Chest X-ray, PA view. Patient: 58 years old, sex M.
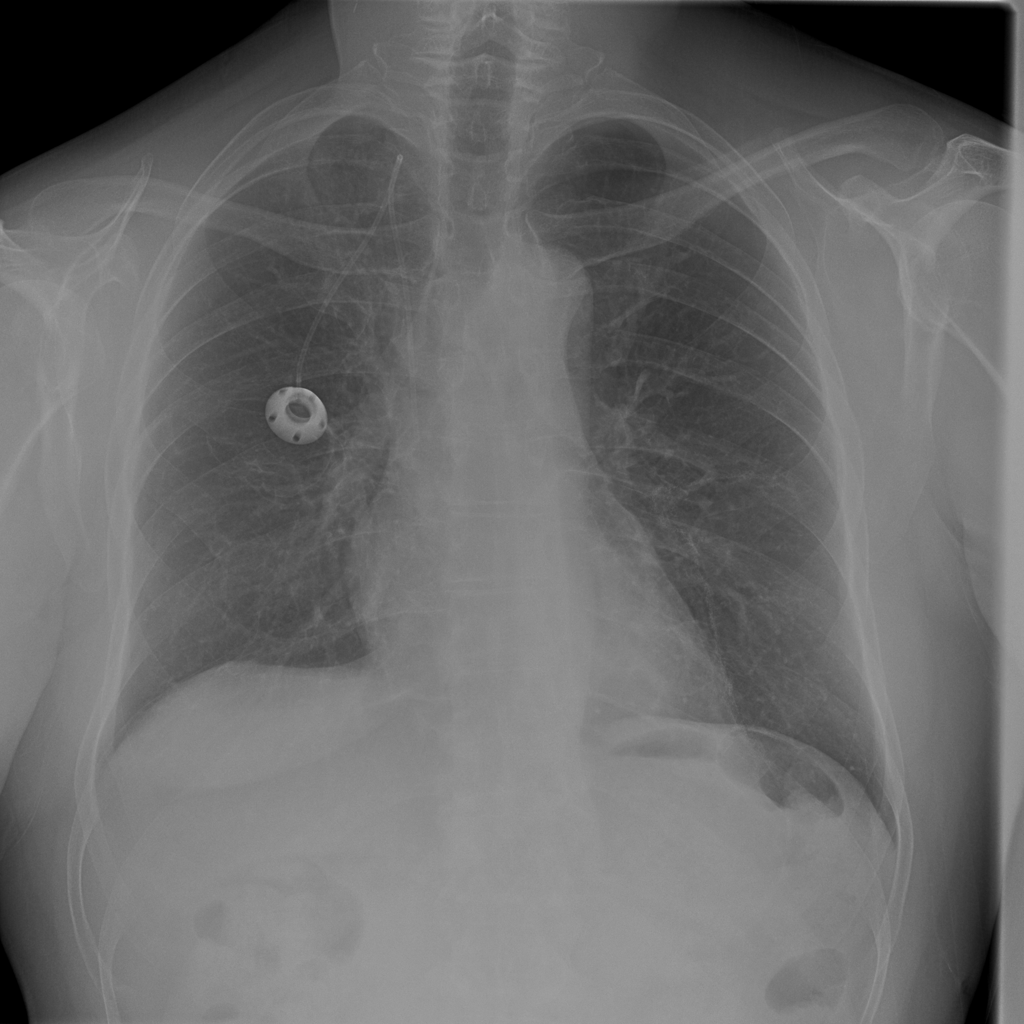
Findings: Infiltration